Question: '''
CREATE TABLE example
(
x INT,
y INT,
PRIMARY KEY (x, y));
'''

I am trying to add to this table a new row named Z that calculates the following:
'(1 / count number of times value of x is in the row x) * 100'
As you can see in the picture I provided, my attempt worked but it did not show all 6 rows.
I am trying to show all 6 rows and add Z to the table as a generated field
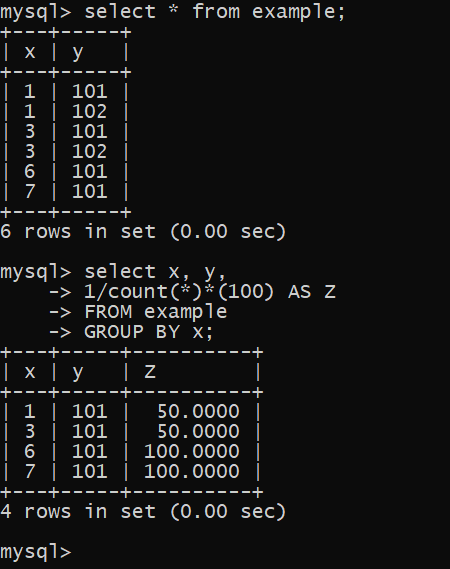
Answer: You can do this through a query:
'''
select e.*, 100.0 / count(*) over (partition by x) as z
from example e;
'''
Window functions are not allowed as generated columns. You can put this into a view:
'''
create view v_example as
select e.*, 100.0 / count(*) over (partition by x) as z
from example e;
'''